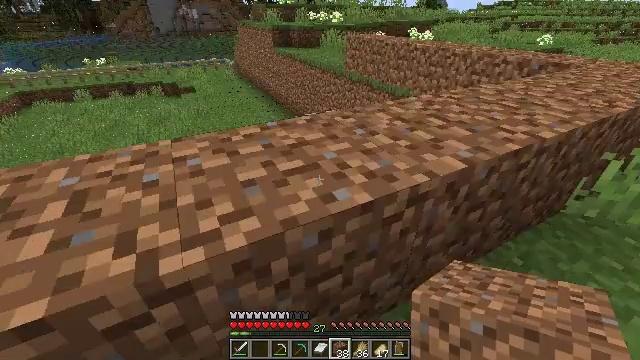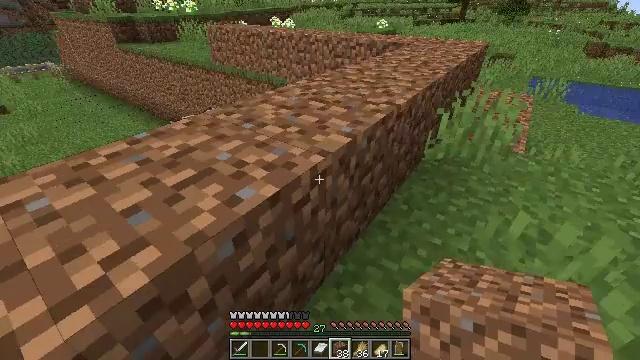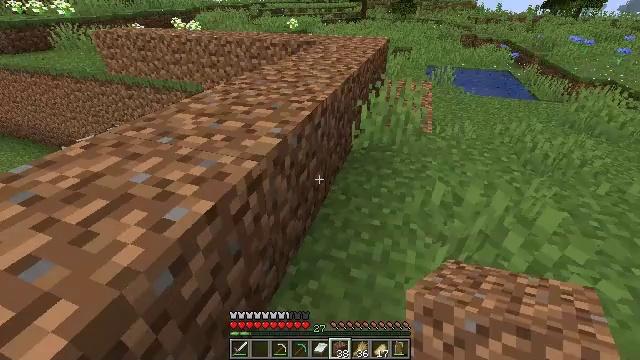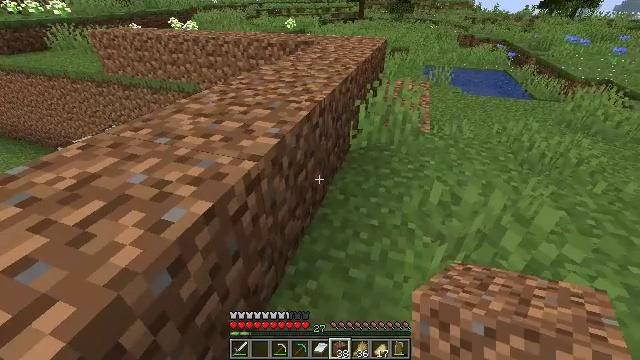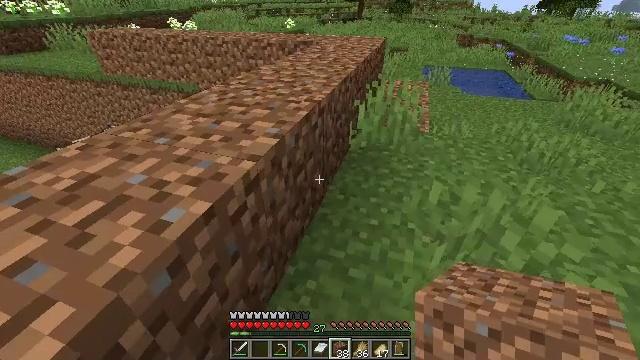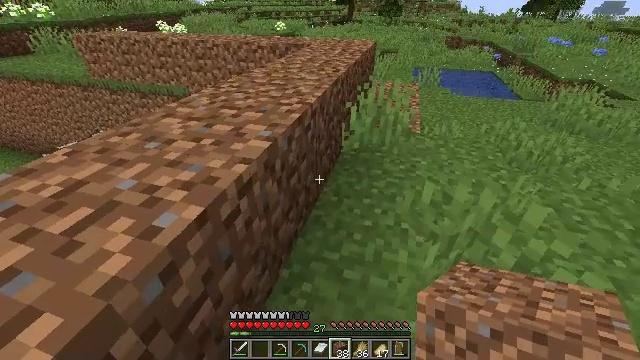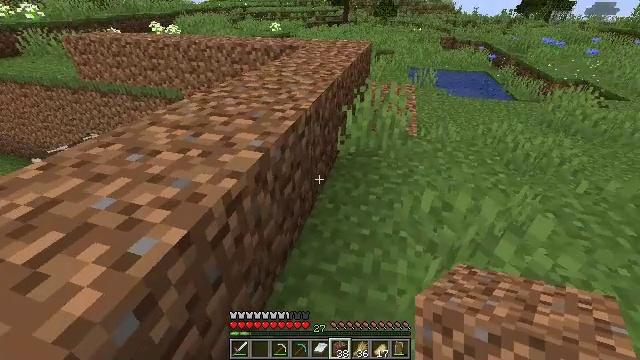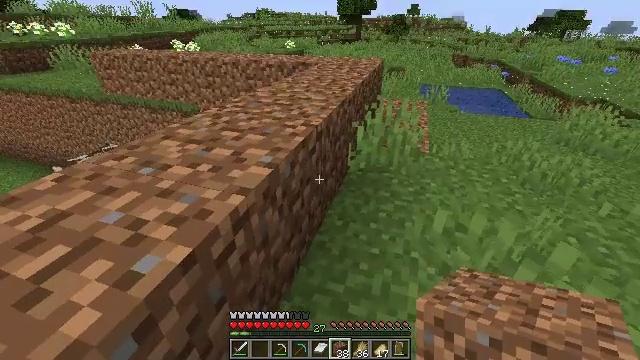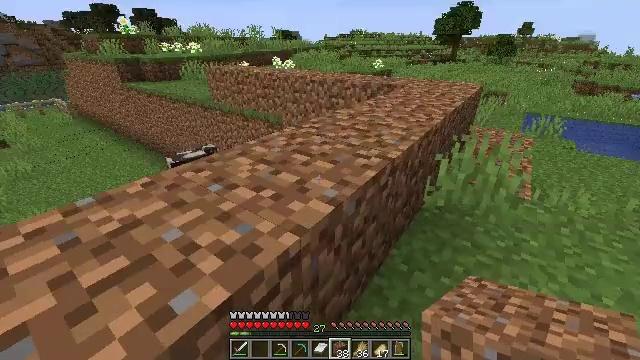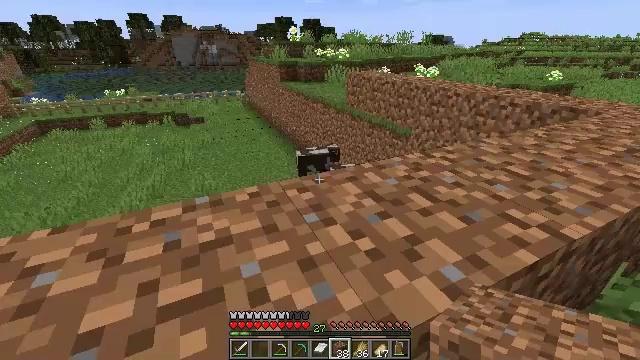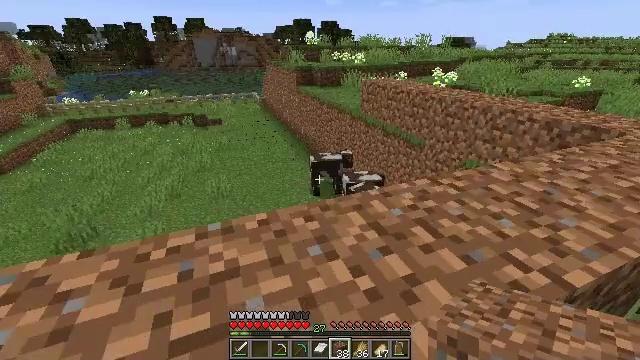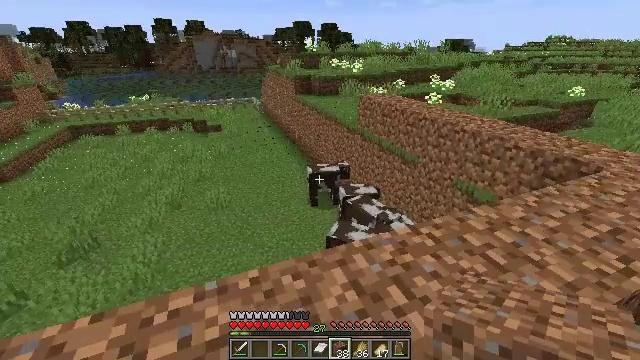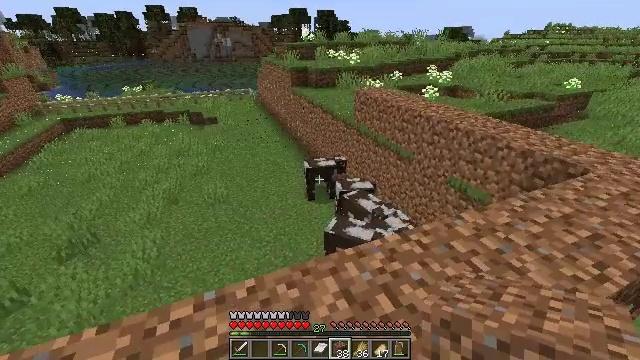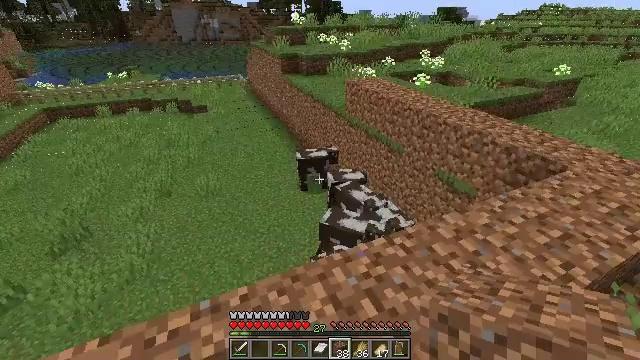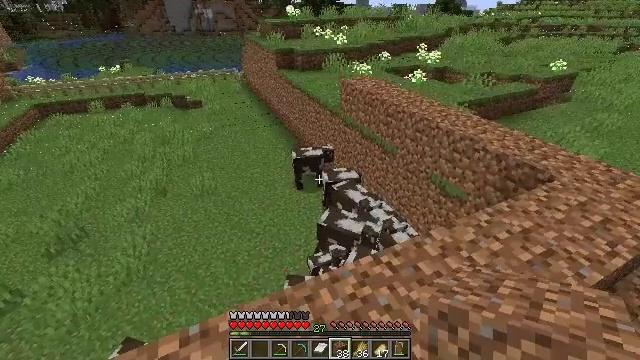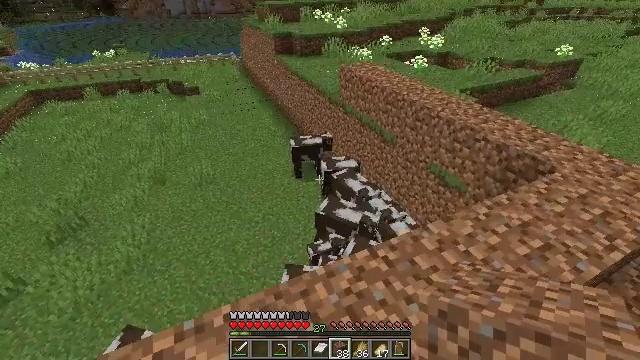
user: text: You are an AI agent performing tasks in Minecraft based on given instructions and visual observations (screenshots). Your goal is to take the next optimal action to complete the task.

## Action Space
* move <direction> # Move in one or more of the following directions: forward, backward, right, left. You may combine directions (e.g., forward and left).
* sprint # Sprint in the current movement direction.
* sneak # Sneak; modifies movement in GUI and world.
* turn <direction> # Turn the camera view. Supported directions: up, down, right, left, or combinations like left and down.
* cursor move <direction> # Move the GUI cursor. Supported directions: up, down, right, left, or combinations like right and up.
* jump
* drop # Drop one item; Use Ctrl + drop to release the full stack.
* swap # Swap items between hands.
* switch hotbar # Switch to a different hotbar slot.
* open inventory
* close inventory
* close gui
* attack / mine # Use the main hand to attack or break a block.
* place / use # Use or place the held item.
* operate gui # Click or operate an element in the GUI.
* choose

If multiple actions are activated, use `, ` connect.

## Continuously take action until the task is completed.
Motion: motion action
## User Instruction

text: Gather the birch fence from a structure.
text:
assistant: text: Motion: turn right and down
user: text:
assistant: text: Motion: turn right
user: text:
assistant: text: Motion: no_op
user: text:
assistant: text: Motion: no_op
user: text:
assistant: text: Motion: turn right
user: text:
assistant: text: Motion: move forward
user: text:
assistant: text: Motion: move forward, turn left and up
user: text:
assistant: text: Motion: move forward, turn left and up
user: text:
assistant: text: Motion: move forward, turn left and up
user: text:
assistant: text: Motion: move forward, turn left, jump
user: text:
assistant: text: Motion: move forward, jump
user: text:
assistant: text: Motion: move forward, turn down, jump
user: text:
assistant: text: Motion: move forward, turn right and down
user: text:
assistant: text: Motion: move forward, turn down
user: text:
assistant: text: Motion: move forward, turn down
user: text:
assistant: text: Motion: move forward, turn down
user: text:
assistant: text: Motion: move forward, turn left and down
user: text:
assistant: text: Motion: move forward, turn left and down
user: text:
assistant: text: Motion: move forward, turn left and down
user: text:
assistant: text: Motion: move forward, turn left and down
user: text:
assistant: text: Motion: turn left and down
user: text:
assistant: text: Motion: turn left and down
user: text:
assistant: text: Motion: turn down
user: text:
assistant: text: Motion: move forward
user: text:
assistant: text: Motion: move forward
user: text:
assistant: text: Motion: move forward
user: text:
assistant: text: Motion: no_op
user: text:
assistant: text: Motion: no_op
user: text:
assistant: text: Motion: no_op
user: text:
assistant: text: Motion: move back